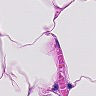
Metastatic tissue present: no